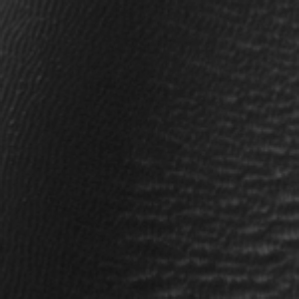
Label: frost